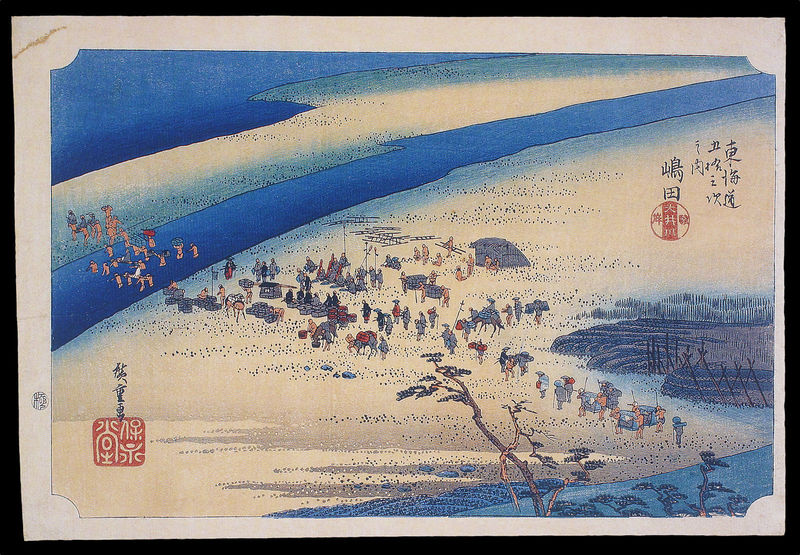
Titel: Das Suruga Ufer des Oi Flusses nahe Shimada; aus der Serie: 53 Stationen der Tokaido Straße
Künstler: Utagawa Hiroshige
Institution: Honolulu, Honolulu Academy of Arts
Schlagwörter: baum, blau, meer, wasser, weiß, baden, badende, fluss, gelb, menschen, sand, männer, zeichen, zeichnung, rot, tiere, beige, tragen, signatur, zweige, blatt, boot, esel, pferde, holzschnitt, japan, küste, schrift, strand, papier, last, arbeiter, streifen, schriftzeichen, karawane, stangen, übergang, wandern, stempel, armee, reise, reisende, farbholzschnitt, fische, zelt, zelte, fischen, schirft, siedler, asia, hokusai, abden, antenner, landstreifen